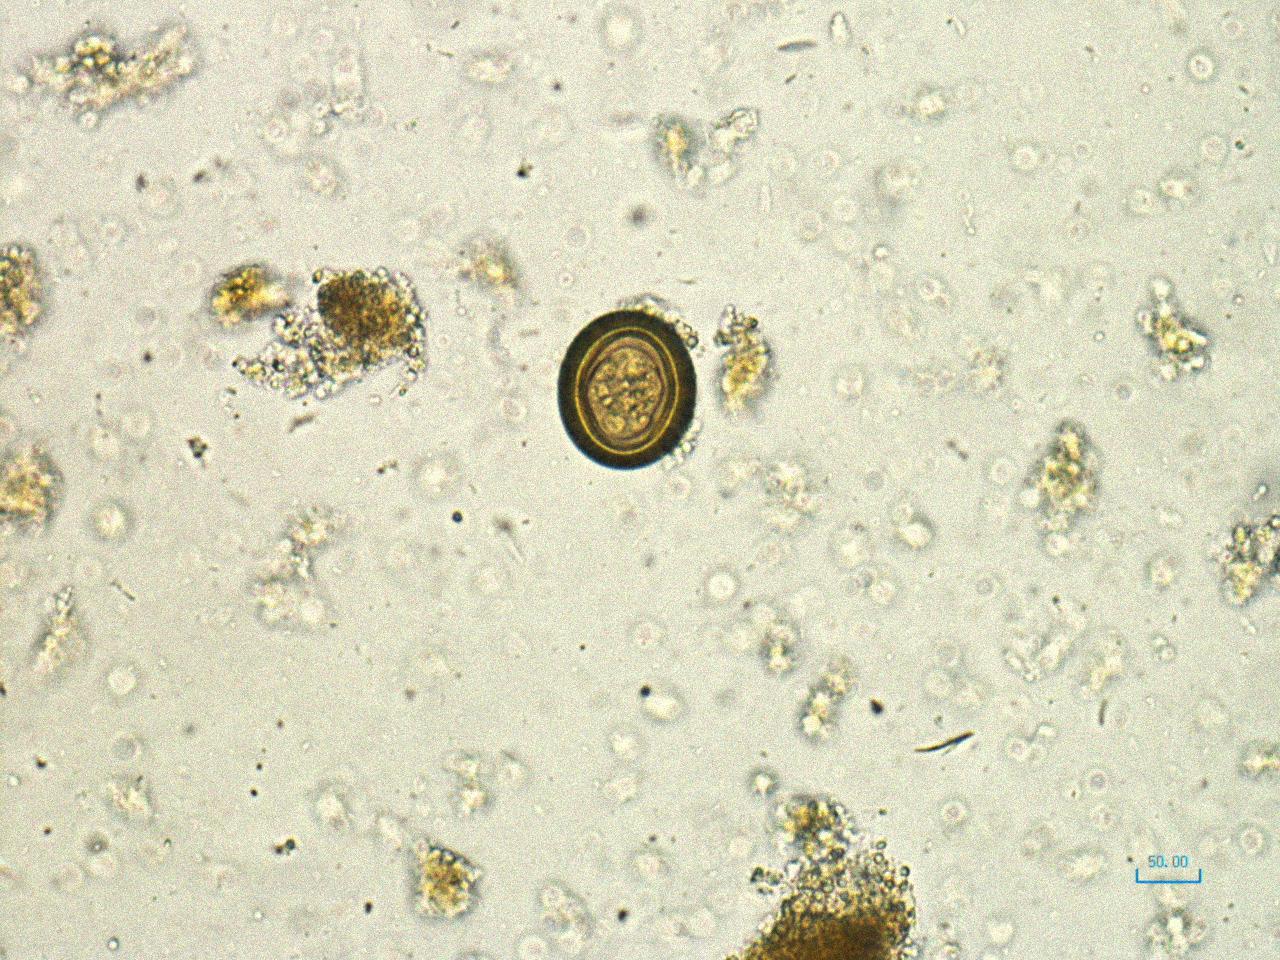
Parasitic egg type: Taenia spp. egg